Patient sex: M
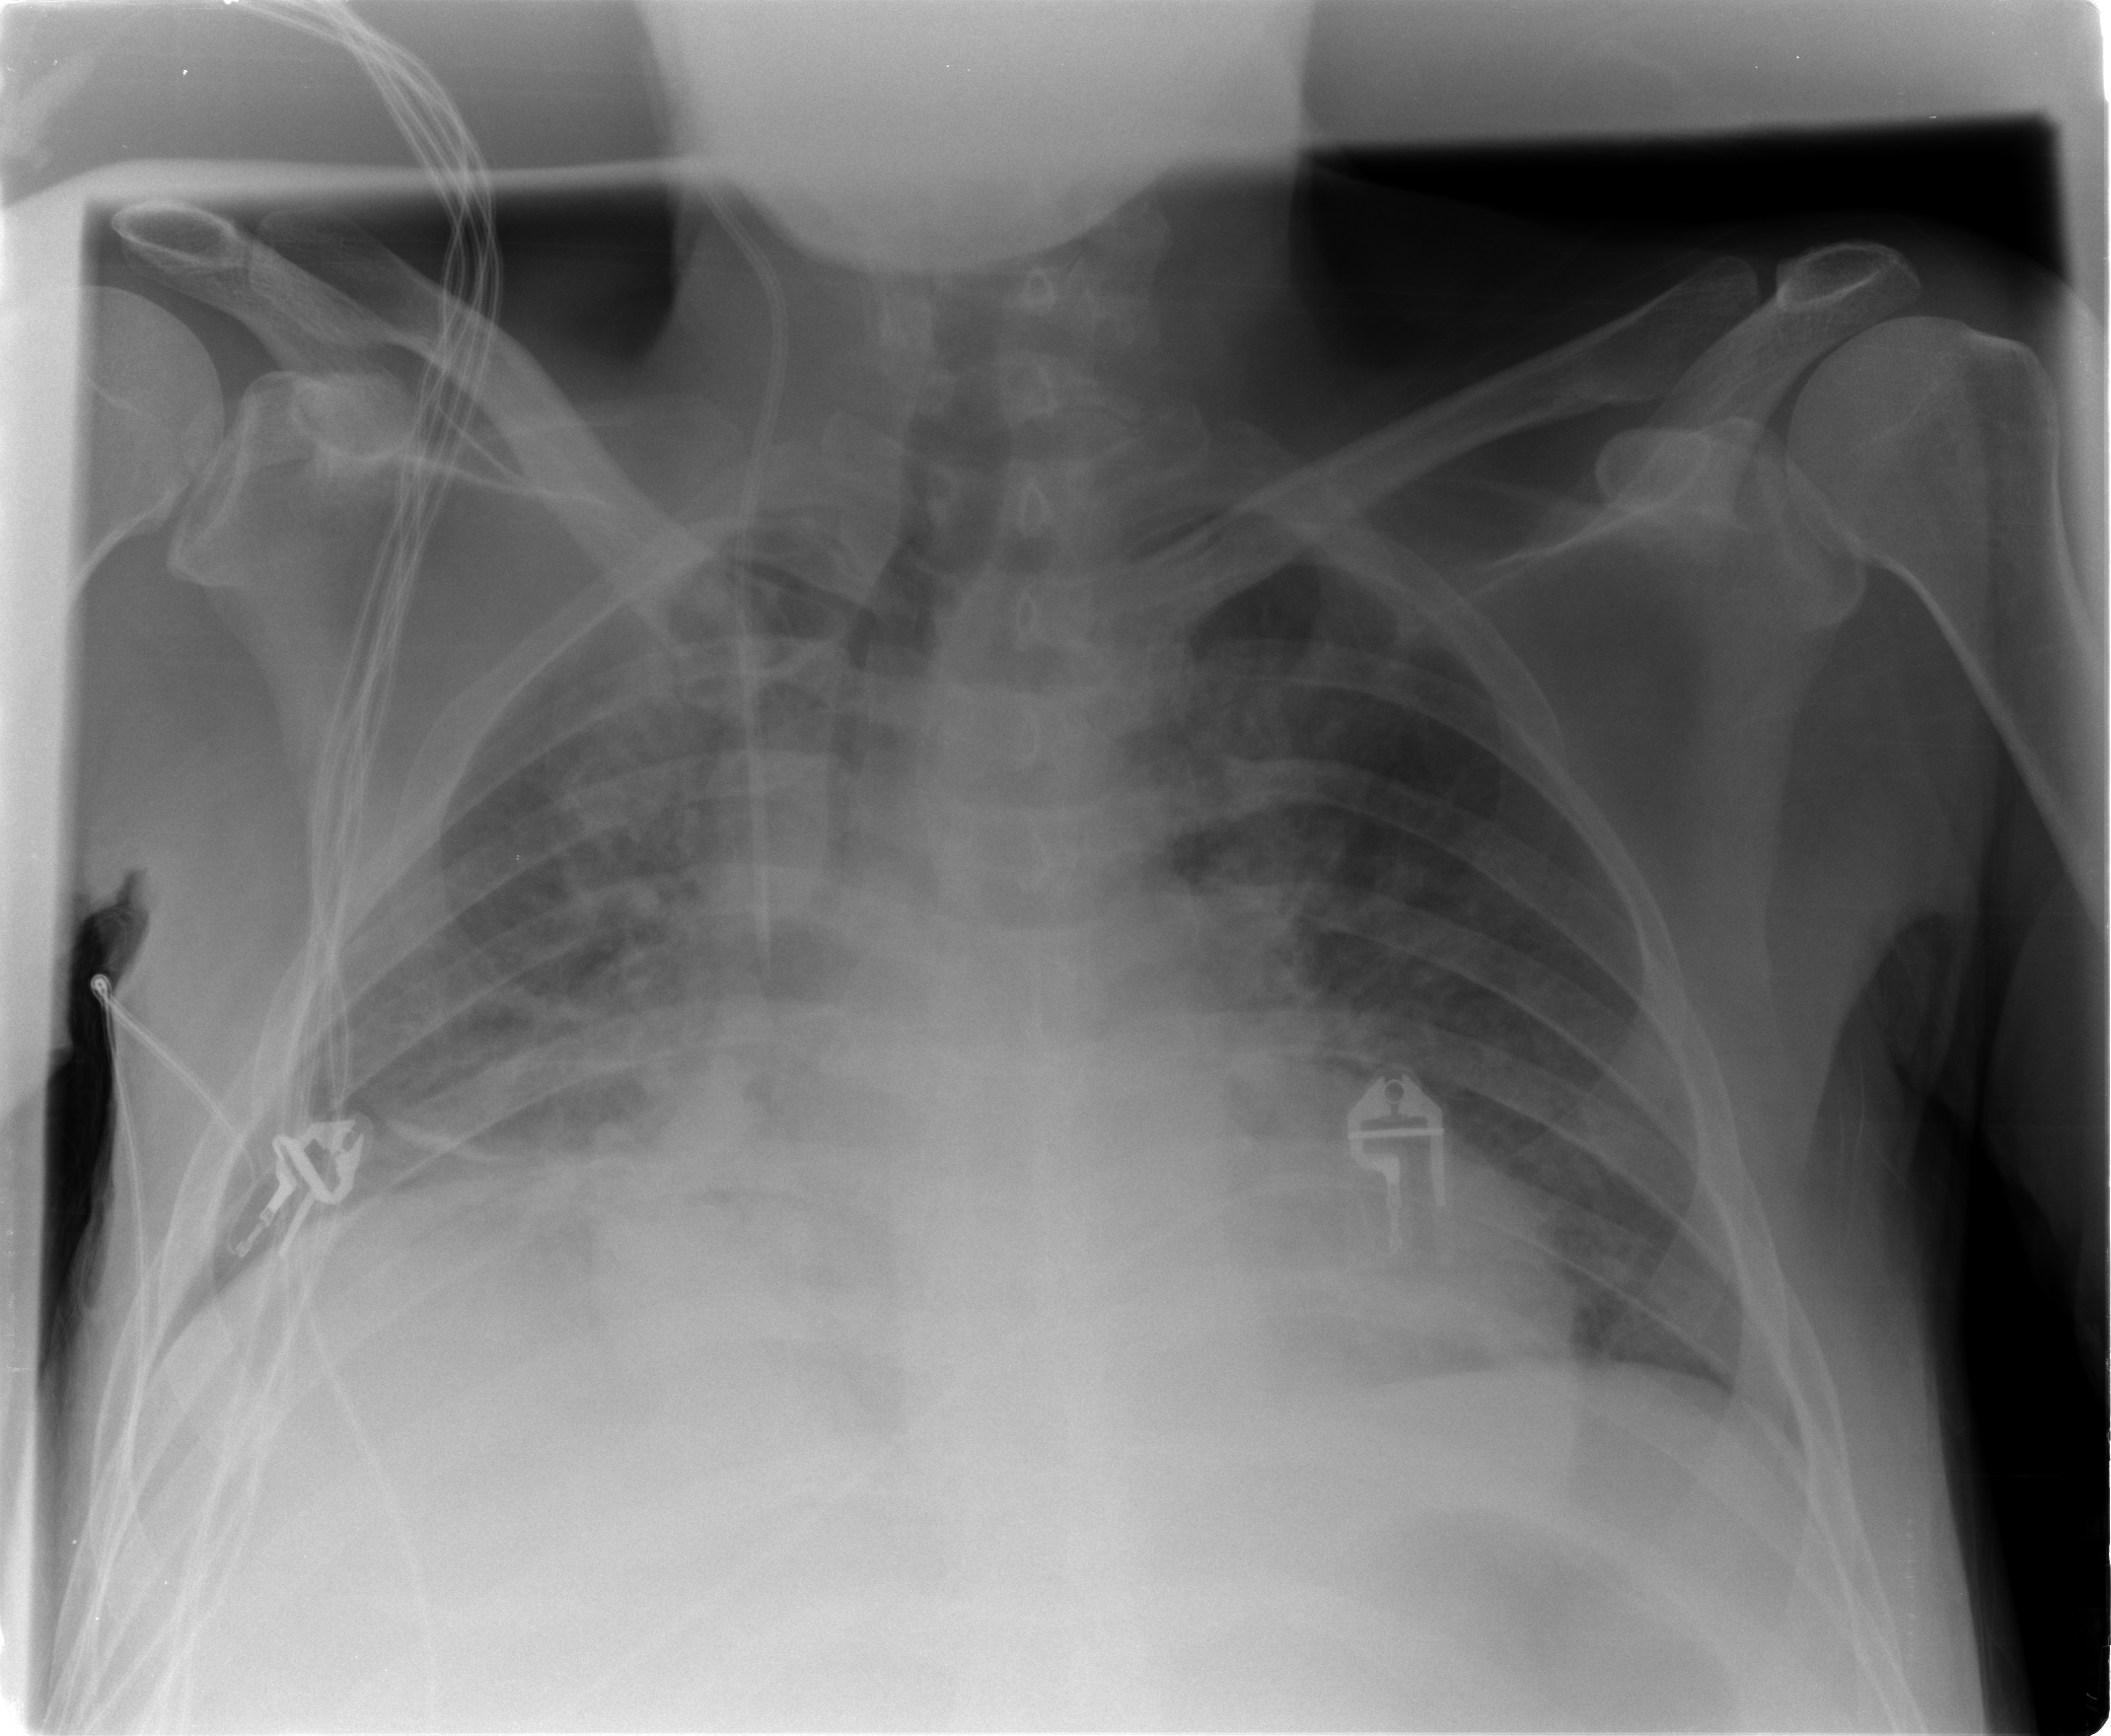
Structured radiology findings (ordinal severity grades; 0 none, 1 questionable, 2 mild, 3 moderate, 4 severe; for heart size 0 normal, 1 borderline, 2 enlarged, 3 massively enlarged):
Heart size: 2
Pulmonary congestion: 2
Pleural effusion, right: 2
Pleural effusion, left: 0
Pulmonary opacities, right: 2
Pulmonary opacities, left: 2
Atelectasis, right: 2
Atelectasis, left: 0